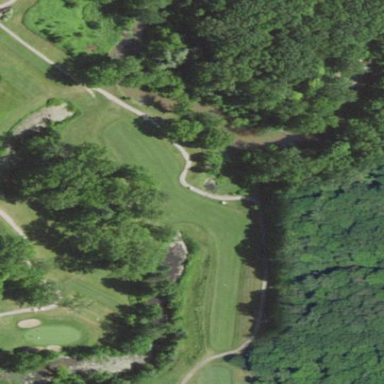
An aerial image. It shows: Golf fairway surrounded by grass.